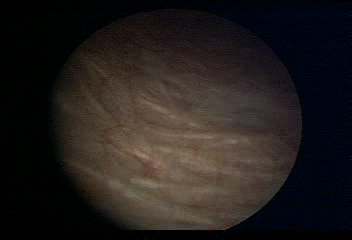
Modality: WLC
Class: Normal mucosa
Bladder cancer association: No